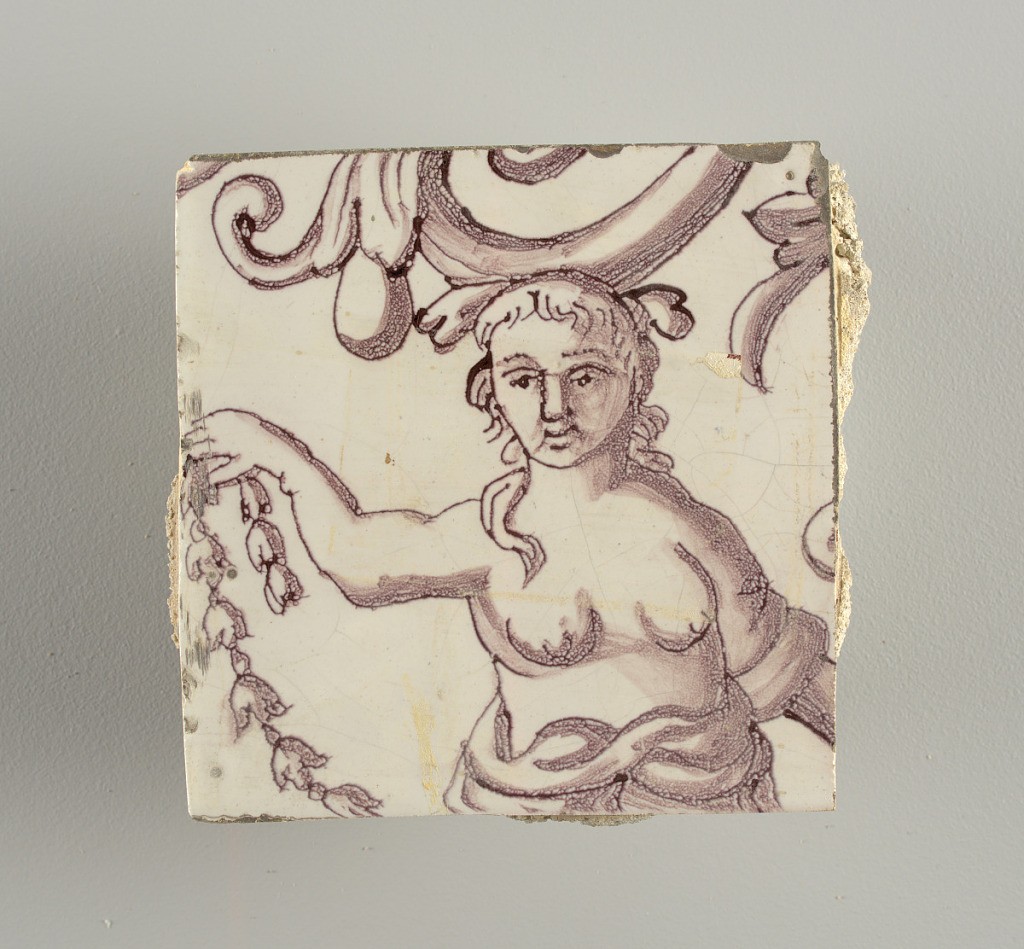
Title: Tile wall facing
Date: ca. 1725
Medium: Tin-glazed earthenware, underglaze
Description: Horizontal rectangle.  Thirty tiles wide and twenty-three tiles high with opening for fireplace eleven tiles wide and ten high.  Foliage arabesques disposed about three vertical axes from which are emphazised by urns at center and right, and at left by the figure of a standing woman carrying an infant on her arm and accompanied by two children.